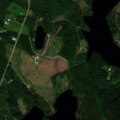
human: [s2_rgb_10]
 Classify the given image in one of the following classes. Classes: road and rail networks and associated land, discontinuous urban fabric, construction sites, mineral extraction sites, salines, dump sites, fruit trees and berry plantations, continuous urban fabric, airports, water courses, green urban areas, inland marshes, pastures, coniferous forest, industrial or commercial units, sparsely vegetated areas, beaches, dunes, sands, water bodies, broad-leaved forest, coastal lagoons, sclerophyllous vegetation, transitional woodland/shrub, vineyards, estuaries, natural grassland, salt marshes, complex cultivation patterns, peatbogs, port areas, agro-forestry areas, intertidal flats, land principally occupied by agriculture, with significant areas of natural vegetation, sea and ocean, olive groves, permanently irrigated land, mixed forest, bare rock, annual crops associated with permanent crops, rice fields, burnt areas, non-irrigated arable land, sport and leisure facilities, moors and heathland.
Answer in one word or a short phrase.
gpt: broad-leaved forest, coniferous forest, mixed forest, water bodies